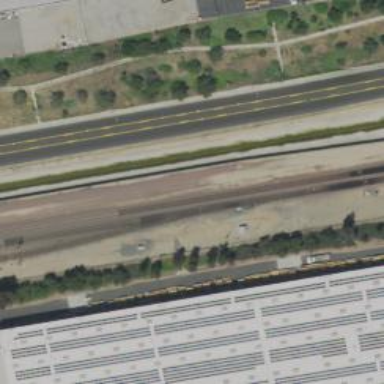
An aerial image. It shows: Railway spur junction.